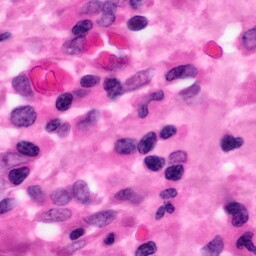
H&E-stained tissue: Pancreatic